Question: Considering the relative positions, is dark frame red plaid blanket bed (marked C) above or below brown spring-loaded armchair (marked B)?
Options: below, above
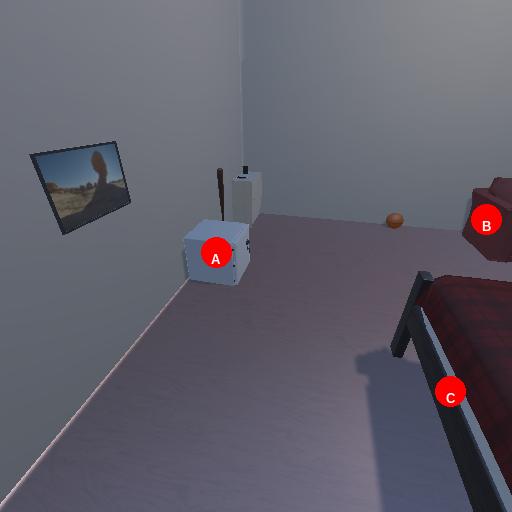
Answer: below